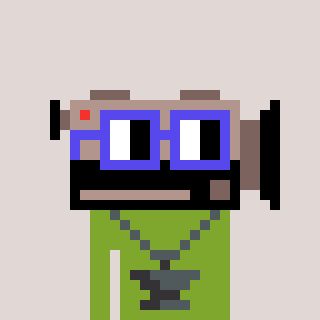
a pixel art character with square blue glasses, a camcorder-shaped head and a slimegreen-colored body on a warm background